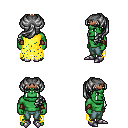
a pixel art fantasy rpg character, male body template, orc, green skin, yellow tattered cape, teal pants, gray princess hairstyle, bronze tiara, leather bracers, metal boots, four views (front, back, left, right), 2x2 character sprite sheet, small pixel art, hard edges, no anti-aliasing